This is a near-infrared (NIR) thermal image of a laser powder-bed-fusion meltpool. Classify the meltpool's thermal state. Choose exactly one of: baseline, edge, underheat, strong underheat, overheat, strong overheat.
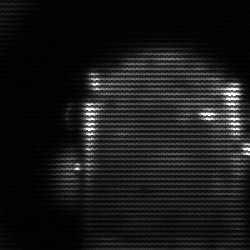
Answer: baseline